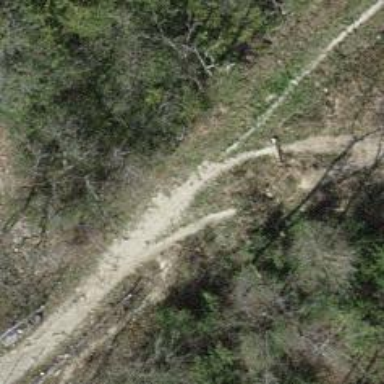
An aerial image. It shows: Path.